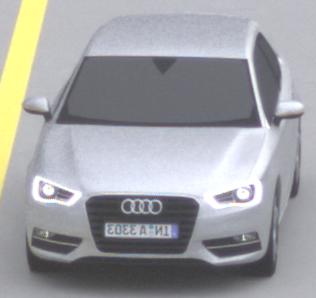
Make: Audi
Model: A3 1.2 TFSI
Detailed model: A3 (8V)
Model produced from: 2013/02
Model produced until: 2014/05
Doors: 3
Color: white
Road condition: dry road
Daytime: morning or afternoon
Contrast: low contrast